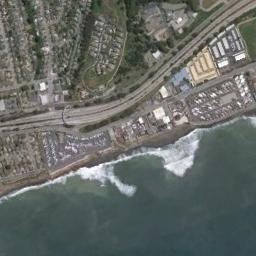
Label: beach